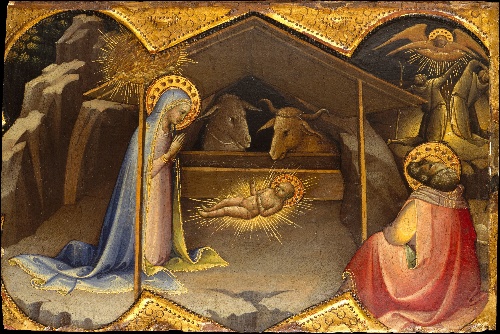
Title: The Nativity
Artist: Lorenzo Monaco (Piero di Giovanni)
Artist bio: Italian, Florence (?) ca. 1370–1425 Florence (?)
Date: ca. 1406–10
Object type: Painting
Classification: Paintings
Medium: Tempera on wood, gold ground
Dimensions: 8 3/4 x 12 1/4 in. (22.2 x 31.1 cm)
Department: Robert Lehman Collection
Credit line: Robert Lehman Collection, 1975
Accession year: 1975
Repository: Metropolitan Museum of Art, New York, NY
Tags: Holy Family|Nativity